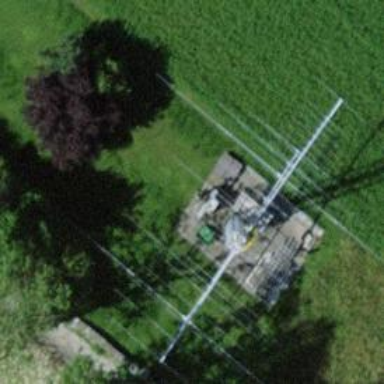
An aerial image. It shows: Antenna.